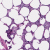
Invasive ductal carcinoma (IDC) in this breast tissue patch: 0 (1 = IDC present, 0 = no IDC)